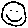
Label: smiley face